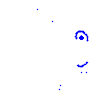
Particle: kaon